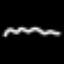
Label: squiggle